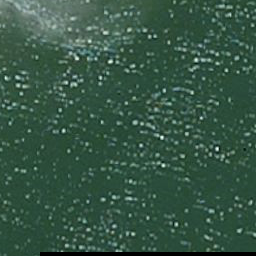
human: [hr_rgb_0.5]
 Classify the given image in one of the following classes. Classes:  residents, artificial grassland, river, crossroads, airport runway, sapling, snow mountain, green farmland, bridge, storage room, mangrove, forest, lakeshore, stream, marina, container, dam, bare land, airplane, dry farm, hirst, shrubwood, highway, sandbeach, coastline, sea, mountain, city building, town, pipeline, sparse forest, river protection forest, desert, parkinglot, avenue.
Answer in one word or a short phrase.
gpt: sea